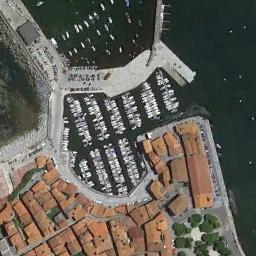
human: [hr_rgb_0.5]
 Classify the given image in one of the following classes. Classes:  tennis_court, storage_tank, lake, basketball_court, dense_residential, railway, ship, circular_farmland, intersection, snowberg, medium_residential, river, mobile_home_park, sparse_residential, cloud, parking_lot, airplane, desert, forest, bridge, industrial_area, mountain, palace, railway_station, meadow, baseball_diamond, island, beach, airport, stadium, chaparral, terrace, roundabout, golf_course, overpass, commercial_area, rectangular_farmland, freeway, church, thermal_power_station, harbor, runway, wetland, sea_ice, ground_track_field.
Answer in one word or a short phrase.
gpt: harbor